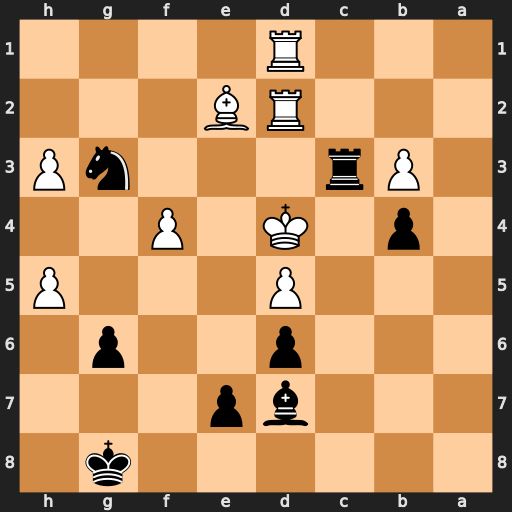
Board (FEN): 6k1/3bp3/3p2p1/3P3P/1p1K1P2/1Pr3nP/3RB3/3R4
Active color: b
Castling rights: -
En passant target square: -
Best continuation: Nf5+ Ke4 Re3#